Question: HTML source page:
//start:
'''
<!DOCTYPE HTML PUBLIC "-//W3C//DTD HTML 4.0 Transitional//EN">
<html>
<head>
<title></title>
</head>
<body>
<div id="ctl00_ContentPlaceHolder1_control1_pnlEdit">
<h2>
<span id="ctl00_ContentPlaceHolder1_control1_lblEditHeader">Add New</span></h2>
<br /><br />
<div>
<table class="DetailsView" cellspacing="0" cellpadding="5" rules="all" border="1" id="ctl00_ContentPlaceHolder1_control1" style="height:50px;width:600px;border-collapse:collapse;">
<tr>
<td>&nbsp;</td><td>
&nbsp;</td>
</tr><tr>
<td>Category</td><td>
<div style="border-style: solid; border-width: 1px; border-color: inherit; overflow:auto; height:200px; width:300px;" >
<table id="ctl00_ContentPlaceHolder1_control1_lstCat" class="CheckBoxList" selectionmode="Multiple" border="0">
<tr>
<td><span style="padding-left:0px;"><input id="ctl00_ContentPlaceHolder1_control1_lstCat_0" type="checkbox" name="ctl00$ContentPlaceHolder1$control1$dv$lstCat$0" /><label for="ctl00_ContentPlaceHolder1_control1_lstCat_0">Item
1</label></span></td>
</tr><tr>
<td><span style="padding-left:15px;"><input id="ctl00_ContentPlaceHolder1_control1_lstCat_1" type="checkbox" name="ctl00$ContentPlaceHolder1$control1$dv$lstCat$1" />Item
1-2</span></td>
</tr><tr>
<td><span style="padding-left:15px;"><input id="ctl00_ContentPlaceHolder1_control1_lstCat_2" type="checkbox" name="ctl00$ContentPlaceHolder1$control1$dv$lstCat$2" /><span>Item
1-3</span></span></td>
</tr><tr>
<td><span style="padding-left:15px;"><input id="ctl00_ContentPlaceHolder1_control1_lstCat_3" type="checkbox" name="ctl00$ContentPlaceHolder1$control1$dv$lstCat$3" /><span>Item
1-4</span></span></td>
</tr><tr>
<td><span style="padding-left:0px;"><input id="ctl00_ContentPlaceHolder1_control1_lstCat_4" type="checkbox" name="ctl00$ContentPlaceHolder1$control1$dv$lstCat$4" /><span>Item
2</span></span></td>
</tr><tr>
<td><span style="padding-left:15px;"><input id="ctl00_ContentPlaceHolder1_control1_lstCat_5" type="checkbox" name="ctl00$ContentPlaceHolder1$control1$dv$lstCat$5" /><span>Item
2-1</span></span></td>
</tr><tr>
<td><span style="padding-left:0px;"><input id="ctl00_ContentPlaceHolder1_control1_lstCat_6" type="checkbox" name="ctl00$ContentPlaceHolder1$control1$dv$lstCat$6" /><span>Item
3</span></span></td>
</tr><tr>
<td><span style="padding-left:15px;"><input id="ctl00_ContentPlaceHolder1_control1_lstCat_7" type="checkbox" name="ctl00$ContentPlaceHolder1$control1$dv$lstCat$7" /><span>Item
3-1</span></span></td>
</tr>
</table>
</div>
</td>
</tr><tr>
<td>&nbsp;</td><td>&nbsp;</td>
</tr>
</table>
</div>
</div>
</body>
</html>
'''
//end
<URL>
my question is similar to the above post
Below is my page source code it renders at runtime
i have unique checkbox id that generates for each checkbox for an example:
'''
ctl00_ContentPlaceHolder1_Control1_stCat_1
ctl00_ContentPlaceHolder1_Control1_stCat_2
ctl00_ContentPlaceHolder1_Control1_stCat_3
..........................................
ctl00_ContentPlaceHolder1_Control1_stCat_8
etc..............
'''
My requirement is: if I pass the 'Checkbox Text' then it should Select the related checkbox
for an example:
if I pass the Checkbox Text = 'Some text present.....' then Checkbox Id 'ctl00_ContentPlaceHolder1_Control1_stCat_1' should be checked
PS: 'Item 1, Item 2' is just an example in the real data I have some random names
Below is my html code generate:
'''
<tr>
<td>Category</td>
<td>
<div style="border-style: solid; border-width: 1px; border-color: inherit; overflow:auto; height:200px; width:300px;">
<table id="ctl00_ContentPlaceHolder1_AddControl1_lstCat" class="CheckBoxList" border="0" selectionmode="Multiple">
<tbody>
<tr>
<td>
<span style="padding-left:15px;">
<input id="ctl00_ContentPlaceHolder1_Control1_stCat_1" type="checkbox" name="ctl00$ContentPlaceHolder1$AddControl1$cat$lstCat$1"/>
<label for="ctl00_ContentPlaceHolder1_AddControl1_lstCat_8">Item 1</label>
</span>
</td>
</tr>
<tr>
<td>
<span style="padding-left:15px;">
<input id="ctl00_ContentPlaceHolder1_Control1_stCat_2" type="checkbox" name="ctl00$ContentPlaceHolder1$AddControl1$cat$lstCat$2"/>
<label for="ctl00_ContentPlaceHolder1_AddControl1_lstCat_2">Item 2</label>
</span>
</td>
</tr>
<tr>
<td>
<span style="padding-left:15px;">
<input id="ctl00_ContentPlaceHolder1_Control1_stCat_3" type="checkbox" name="ctl00$ContentPlaceHolder1$AddControl1$cat$lstCat$3"/>
<label for="ctl00_ContentPlaceHolder1_AddControl1_lstCat_3">Item 3</label>
</span>
</td>
</tr>
.............
..............
................
.................
more...............
'''

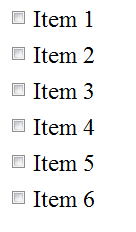
Answer: '''
int i=1;
while(!driver.findElement(By.id("ctl00_ContentPlaceHolder1_Control1_stCat_"+i)).equals(null)){
if(driver.findElement(By.id("ctl00_ContentPlaceHolder1_Control1_stCat_"+i)).getText()="Item1"){
driver.findElement(By.id("ctl00_ContentPlaceHolder1_Control1_stCat_"+i)).click();
break;
}
}
'''
Hope this helps.